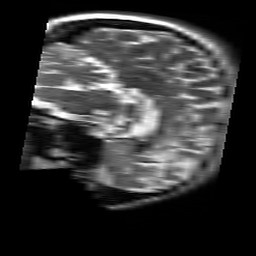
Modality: T2w
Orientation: sagittal
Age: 25
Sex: female
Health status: healthy
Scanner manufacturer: siemens
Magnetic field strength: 3 T
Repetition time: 4.01 s
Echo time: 0.116 s